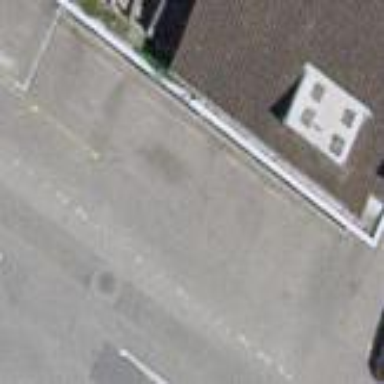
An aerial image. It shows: Parking available on the street side.